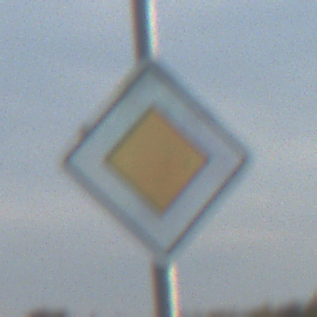
Verkehrszeichen: Vorfahrtsstrasse
Umgebung: Outdoor, Nature
Tageszeit: SunriseSunset
Wetter: PartlyCloudy
Licht: Natural
Jahreszeit: NotSpecified
Kontrast: MediumContrast